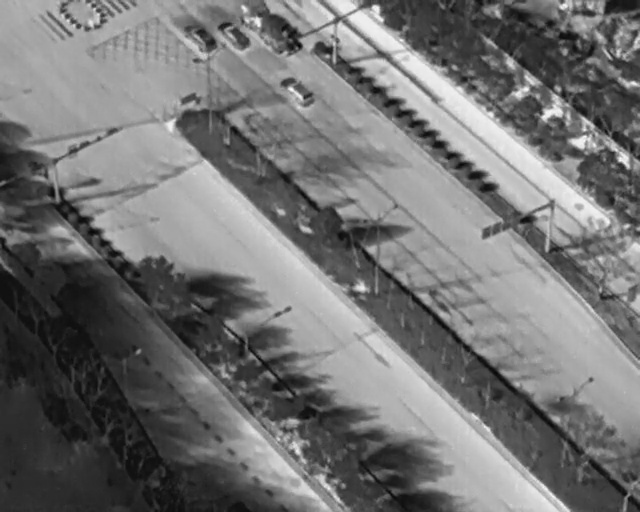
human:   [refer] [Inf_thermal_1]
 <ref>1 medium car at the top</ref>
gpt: <box>[[43, 15, 49, 19, 131]]</box>

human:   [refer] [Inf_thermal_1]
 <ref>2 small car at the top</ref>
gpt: <box>[[28, 5, 33, 8, 135], [33, 5, 39, 8, 139]]</box>